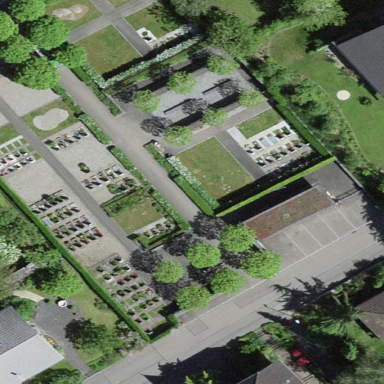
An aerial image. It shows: Cemetery.